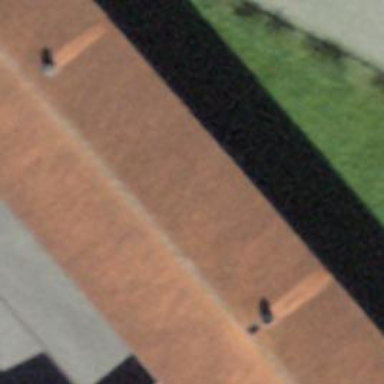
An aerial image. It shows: School building.